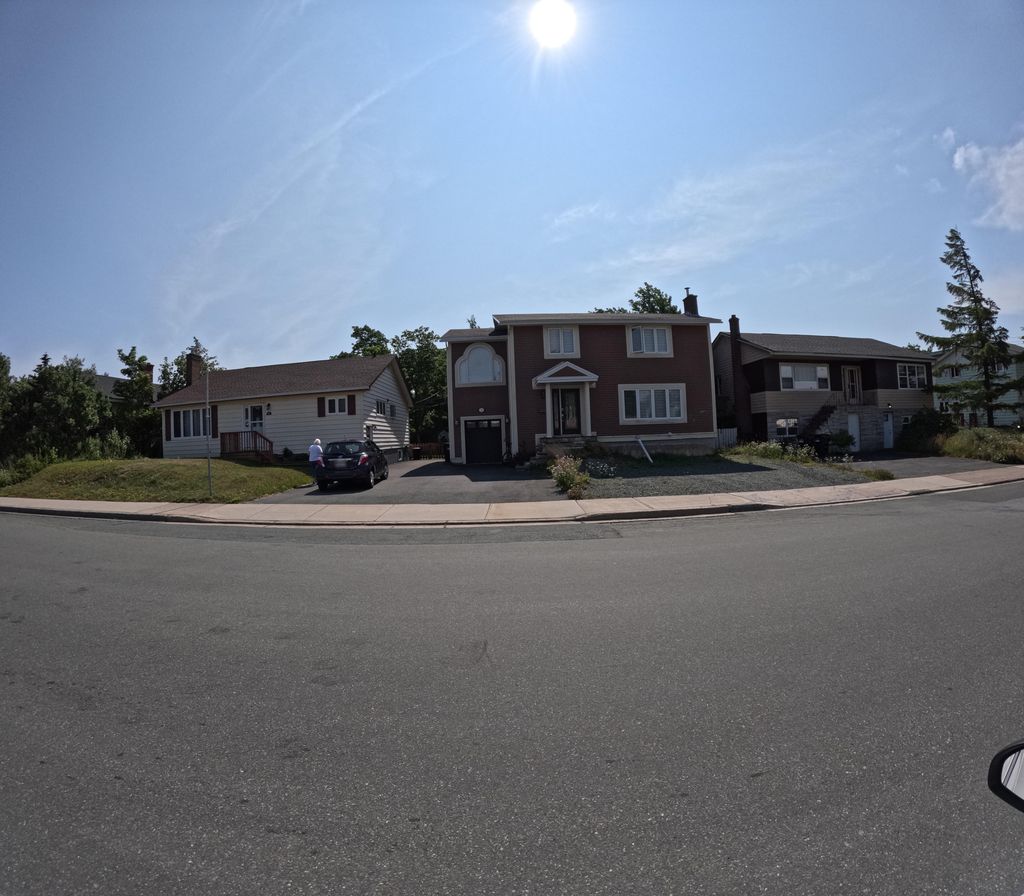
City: st_johns